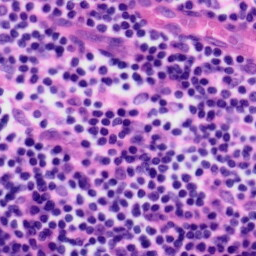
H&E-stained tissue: Tonsil